Электрические заряды равномерно распределены по длинному тонкому изолированному стержню $AB$ (см. рис).
Покажите, что в произвольной точке $C$ электрическое поле стержня $E$ направлено по биссектрисе угла $ACB$.
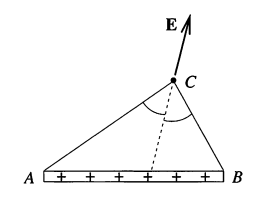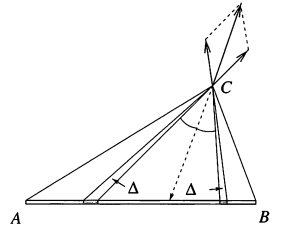
Темы:
T, ★, Электростатика, Напряженность, Электромагнетизм, Расчет полей, 200 задач